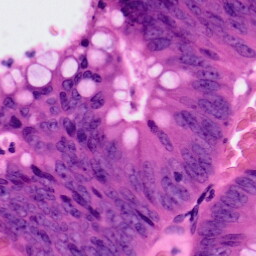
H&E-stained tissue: Colon